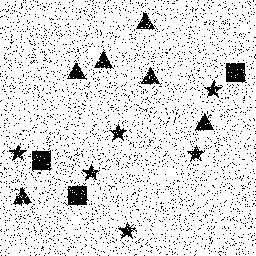
Squares: 3
Triangles: 6
Stars: 6
Total shapes: 15